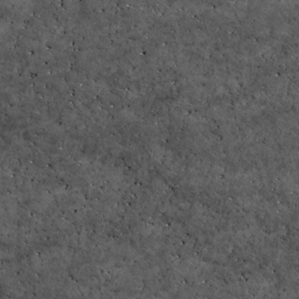
Label: non_frost